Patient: sex M, age 62
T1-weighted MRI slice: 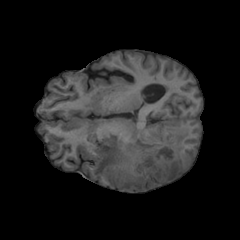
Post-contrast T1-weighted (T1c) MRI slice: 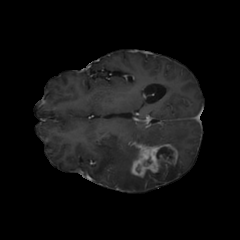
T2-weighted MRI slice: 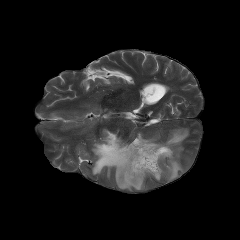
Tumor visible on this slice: yes
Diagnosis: Glioblastoma, IDH-wildtype
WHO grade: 4